Aerial crown-view tile of a tropical tree (Barro Colorado Island, Panama), acquired 20240611:
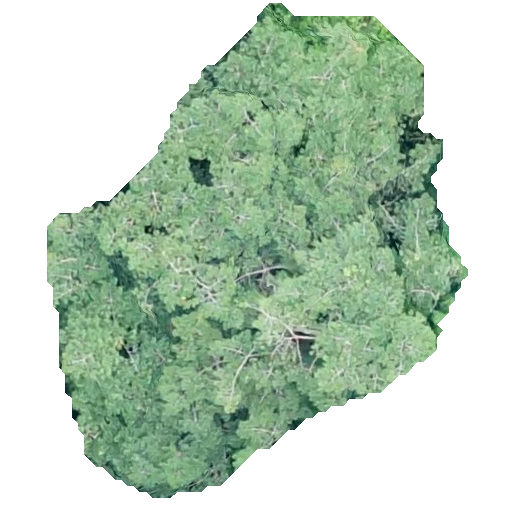
Species: Virola fosteri
GBIF accepted scientific name: Virola fosteri
Crown area: 211.337 m²